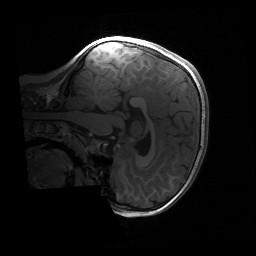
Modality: T1w
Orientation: sagittal
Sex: male
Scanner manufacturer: siemens
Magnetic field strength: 3 T
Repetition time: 1.9 s
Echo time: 0.00243 s